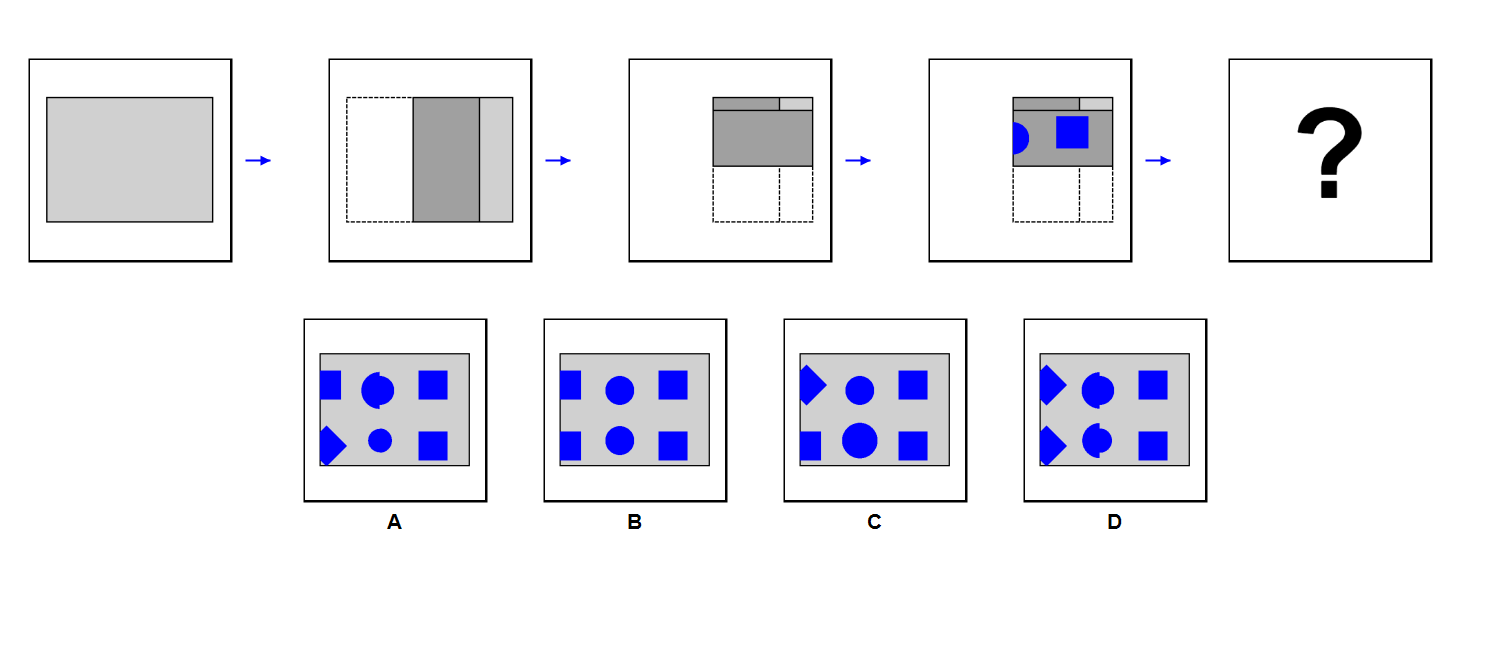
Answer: B